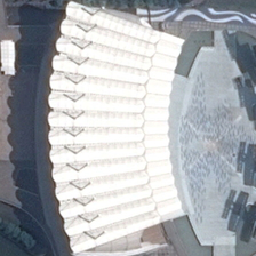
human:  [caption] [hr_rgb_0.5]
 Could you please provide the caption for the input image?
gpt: there is a white fashtail center .

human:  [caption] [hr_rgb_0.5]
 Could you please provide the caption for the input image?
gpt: it is a rectanglewise shaped center with white roof which has a square in front of it .

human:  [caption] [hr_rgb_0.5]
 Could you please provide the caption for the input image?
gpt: Next to the Oval Stadium is an arc-shaped building with a white top.

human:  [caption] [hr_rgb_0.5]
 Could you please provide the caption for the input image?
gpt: Next to the oval stadium is an arc-shaped building with a white roof.

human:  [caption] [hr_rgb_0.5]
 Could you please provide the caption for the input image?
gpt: a white center building is near several green trees .